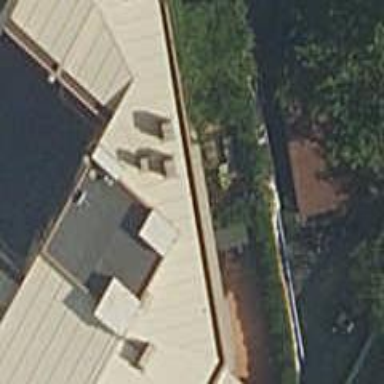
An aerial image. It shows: Cafe.